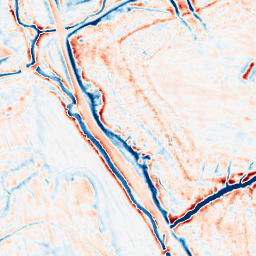
Category: edge_preserving
Decomposition family: bilateral
Decomposition parameters: d: 15
sigma_color: 150
sigma_space: 100
Upsampling method: sinc_hamming
Upsampling parameters: scale: 8
kernel_size: 16
Upsampling scale: 8